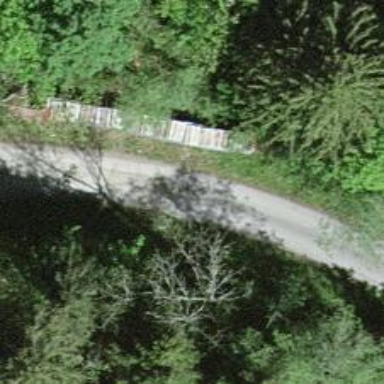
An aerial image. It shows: Unclassified road.